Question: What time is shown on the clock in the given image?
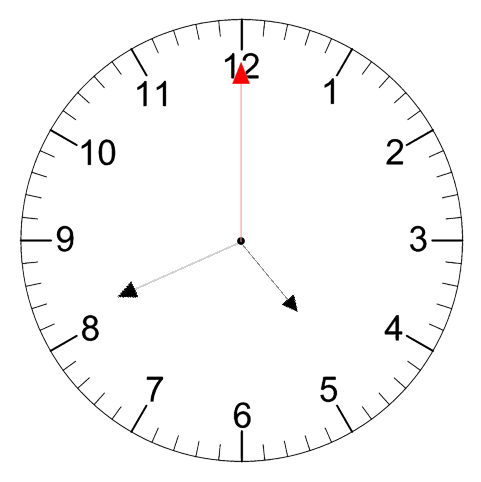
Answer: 04:41:00